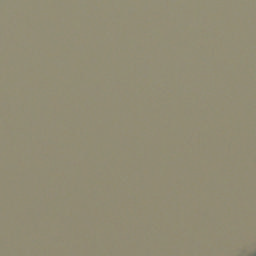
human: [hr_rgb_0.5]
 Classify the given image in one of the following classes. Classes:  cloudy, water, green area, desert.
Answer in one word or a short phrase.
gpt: cloudy